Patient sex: M
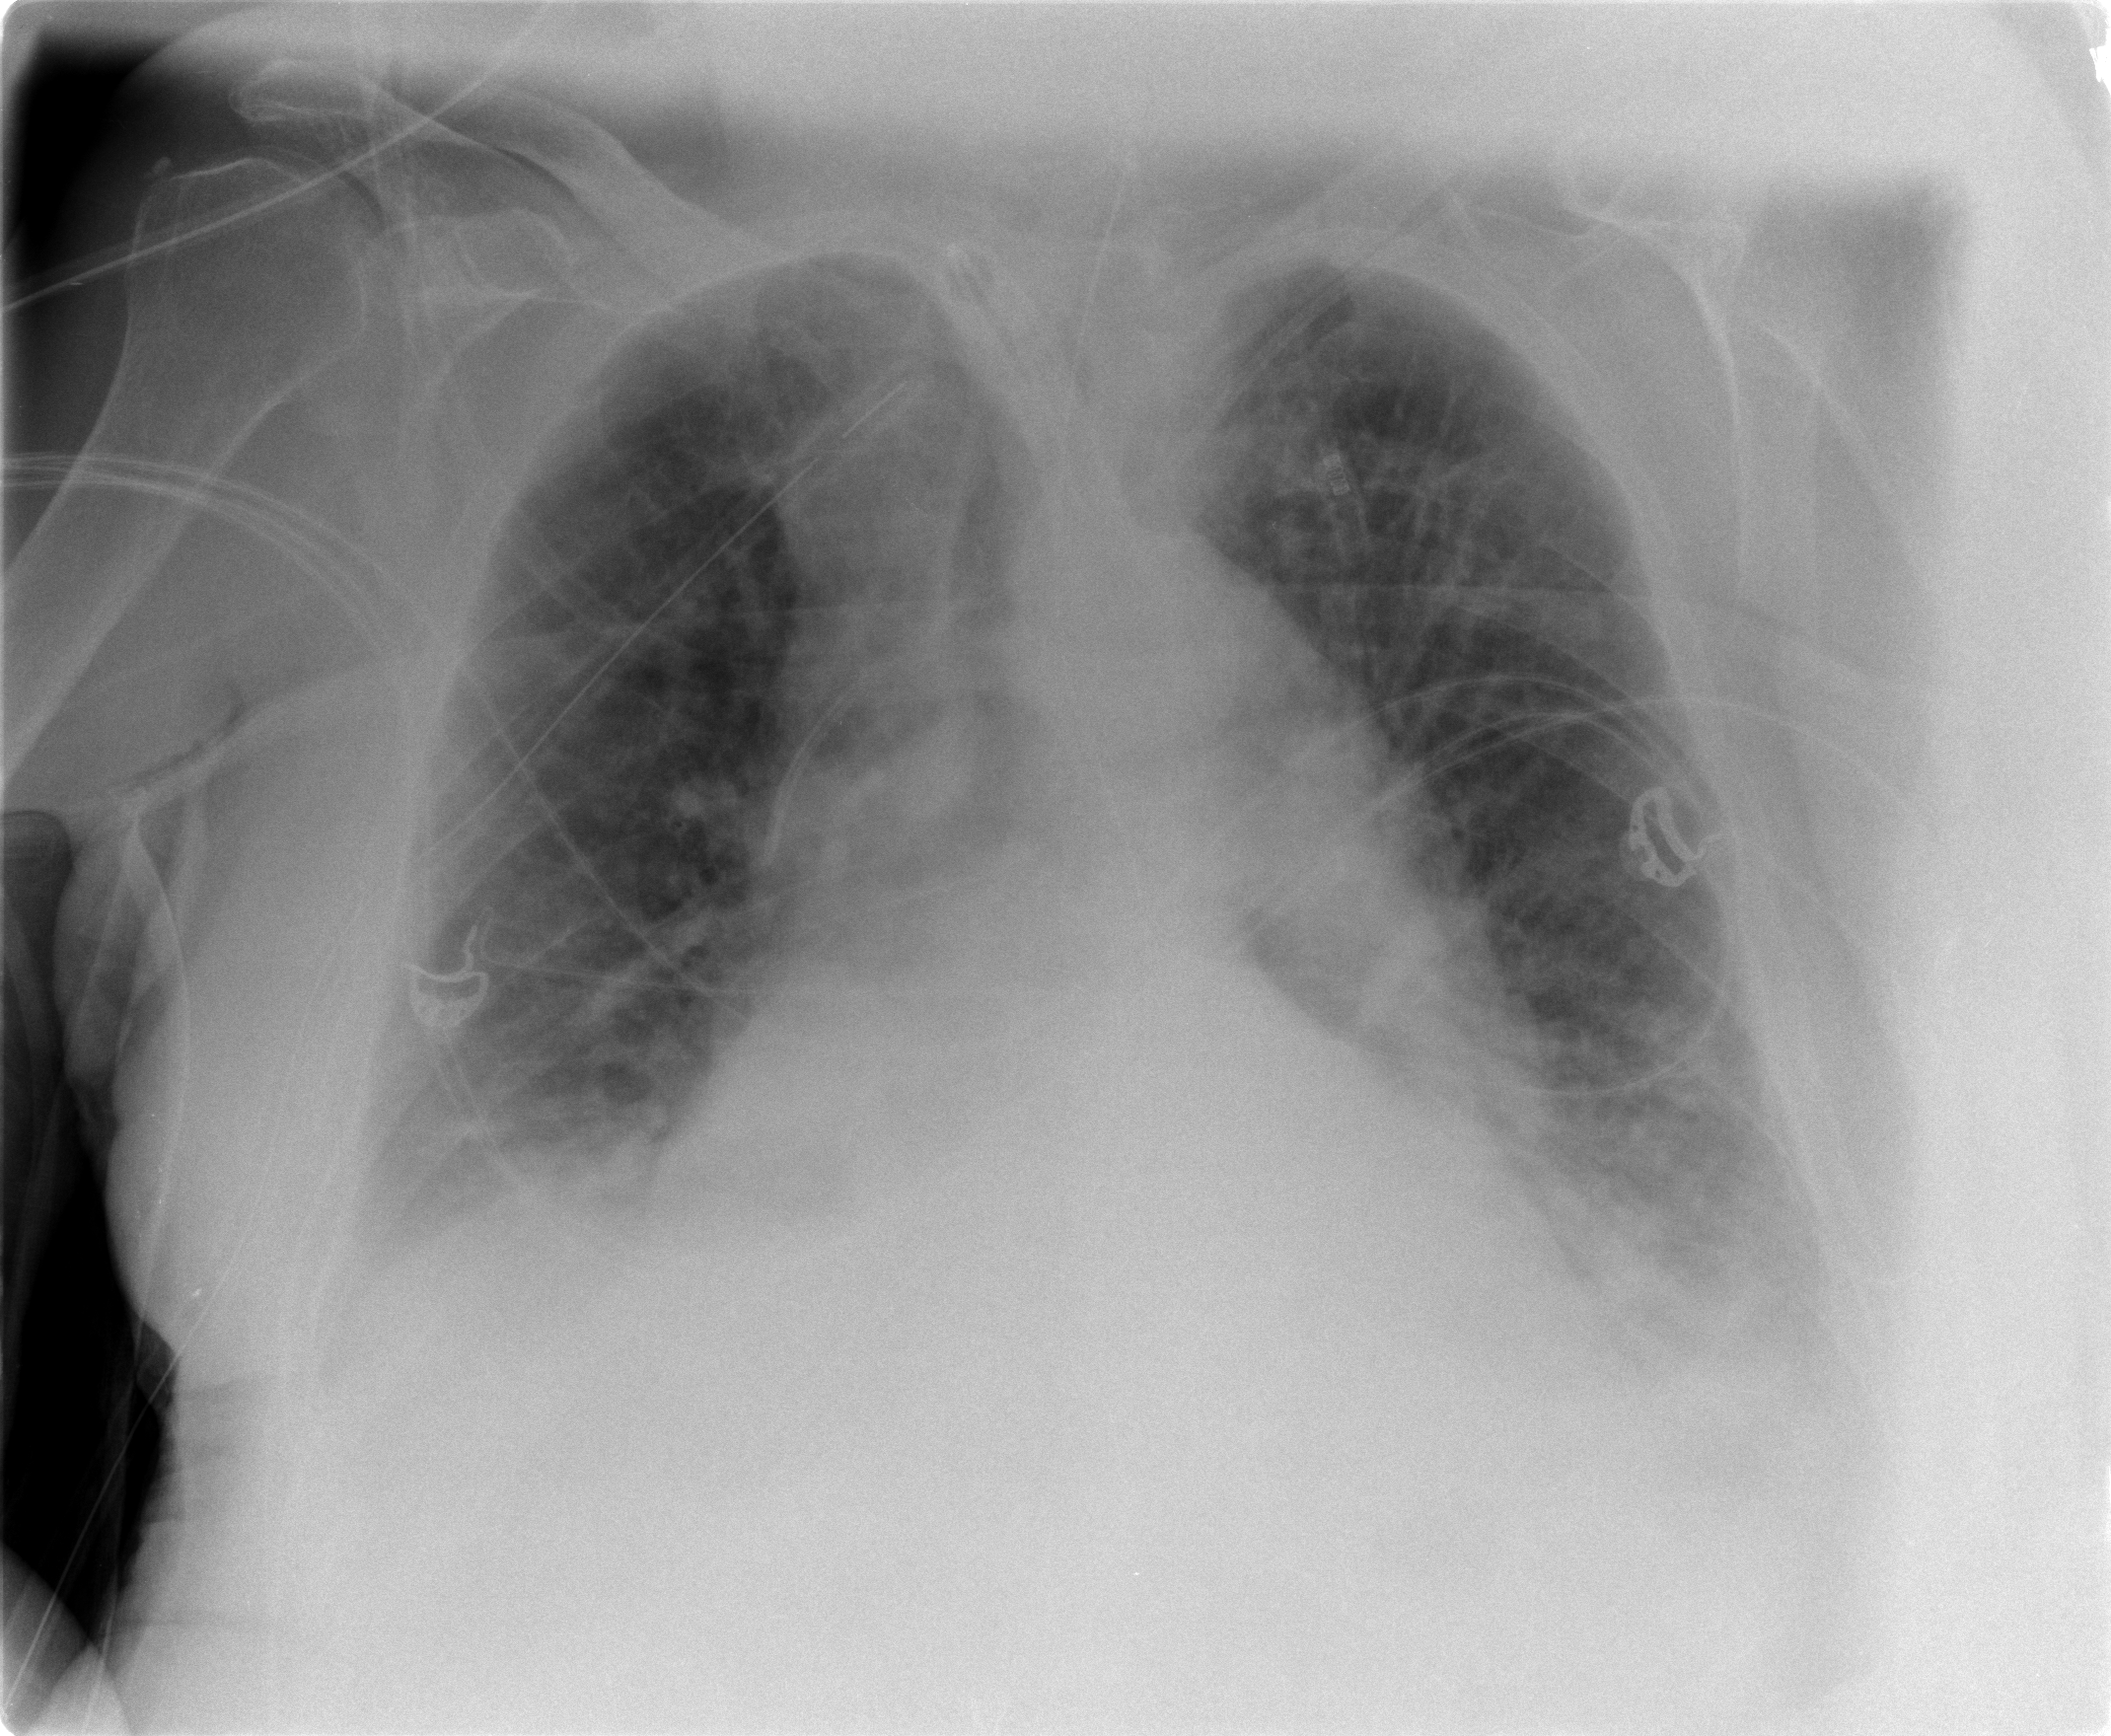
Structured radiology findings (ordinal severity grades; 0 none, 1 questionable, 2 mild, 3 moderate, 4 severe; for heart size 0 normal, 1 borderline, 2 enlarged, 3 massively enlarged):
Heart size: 2
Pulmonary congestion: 2
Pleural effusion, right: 2
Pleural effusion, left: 2
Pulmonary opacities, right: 2
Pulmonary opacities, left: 2
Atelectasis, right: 2
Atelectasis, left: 2